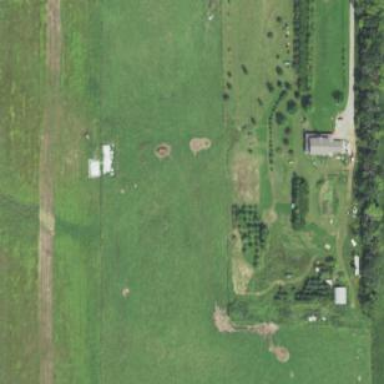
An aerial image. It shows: Farmyard area.